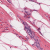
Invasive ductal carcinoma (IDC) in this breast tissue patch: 0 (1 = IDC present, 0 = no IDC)